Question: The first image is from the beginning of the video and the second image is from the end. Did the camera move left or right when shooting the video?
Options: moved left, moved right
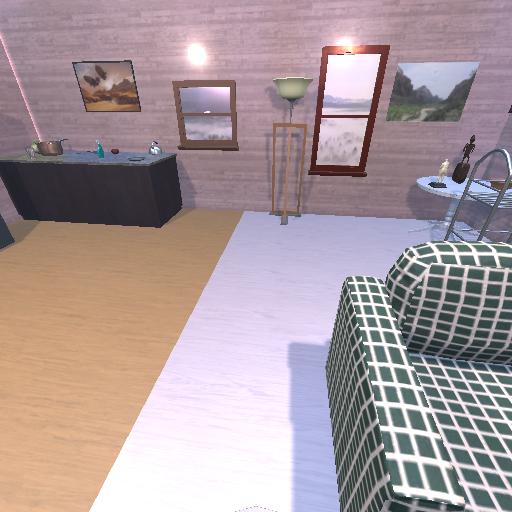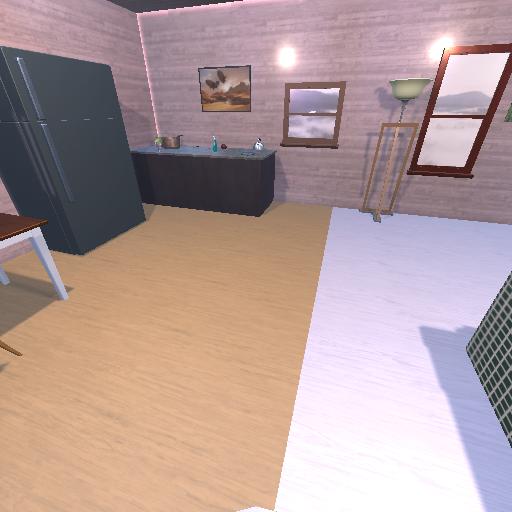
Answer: moved left